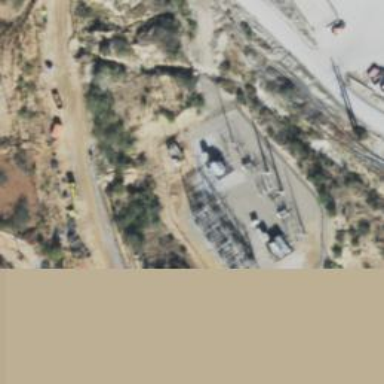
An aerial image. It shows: Switch for power supply.